Aerial crown-view tile of a tropical tree (Barro Colorado Island, Panama), acquired 20250818:
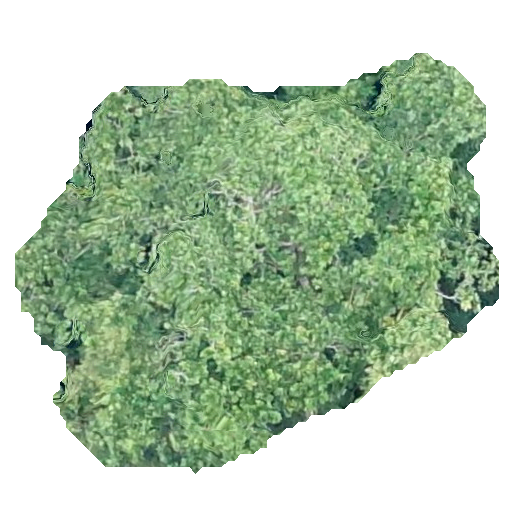
Species: Anacardium excelsum
GBIF accepted scientific name: Anacardium excelsum
Crown area: 206.792 m²